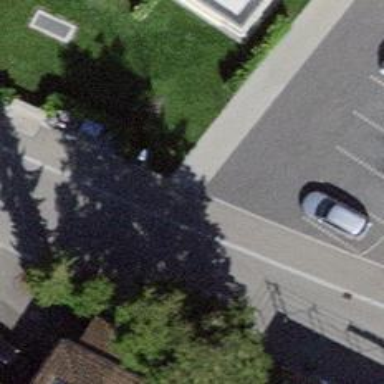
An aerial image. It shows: Asphalt sidewalk.